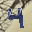
Label: 4